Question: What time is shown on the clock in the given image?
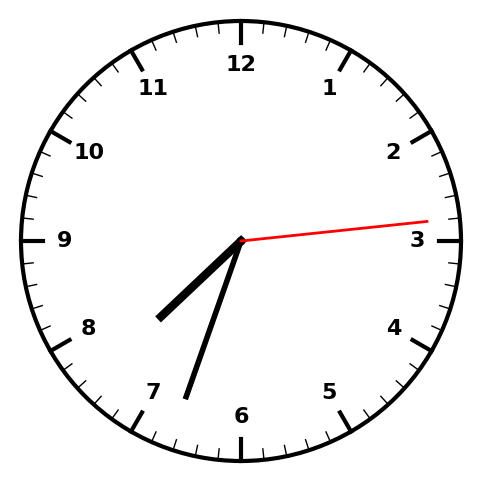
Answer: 07:33:14